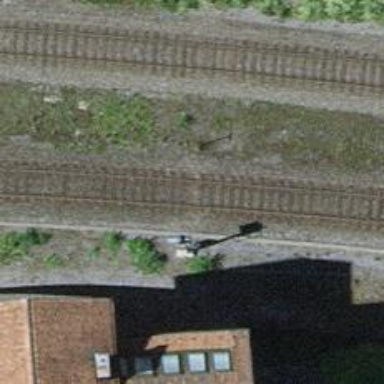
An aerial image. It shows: Railway signal.